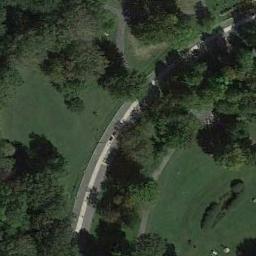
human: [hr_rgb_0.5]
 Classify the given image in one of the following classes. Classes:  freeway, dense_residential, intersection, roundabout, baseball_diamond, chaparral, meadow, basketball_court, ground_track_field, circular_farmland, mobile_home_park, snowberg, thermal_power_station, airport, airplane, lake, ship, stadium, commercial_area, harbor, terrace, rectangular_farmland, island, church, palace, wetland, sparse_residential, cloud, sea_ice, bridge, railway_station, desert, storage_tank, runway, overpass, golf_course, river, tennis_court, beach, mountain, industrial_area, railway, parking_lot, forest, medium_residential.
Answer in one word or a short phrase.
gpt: freeway